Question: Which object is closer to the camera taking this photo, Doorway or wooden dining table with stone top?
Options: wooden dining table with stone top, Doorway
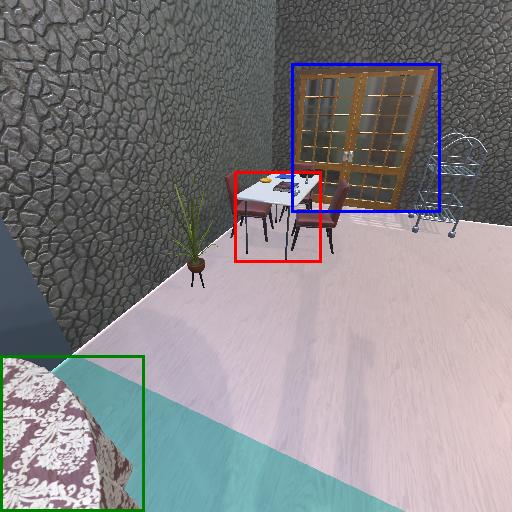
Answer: wooden dining table with stone top